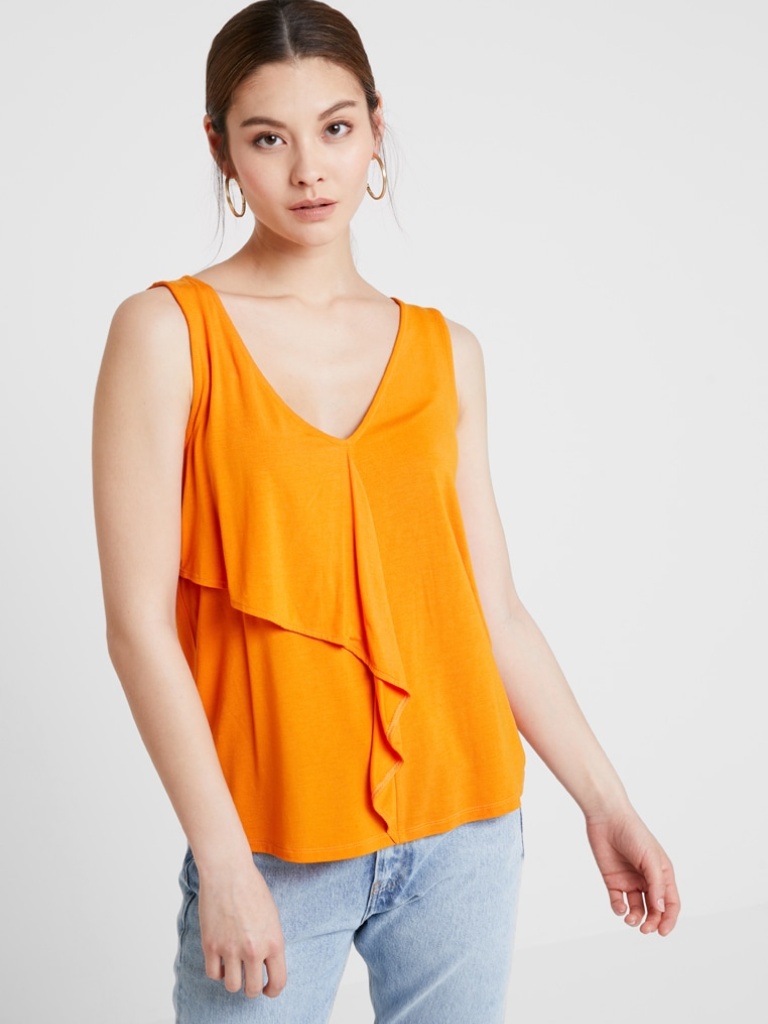
cotton relaxed sleeveless hip length Untucked scoop tank